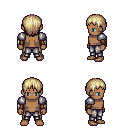
a pixel art fantasy rpg character, male body template, human, dark skin, steel arm armor, metal pants, white blonde plain hairstyle, leather bracers, four views (front, back, left, right), 2x2 character sprite sheet, small pixel art, hard edges, no anti-aliasing